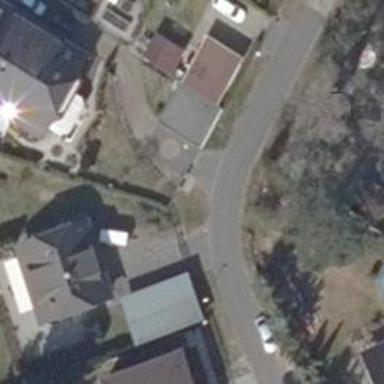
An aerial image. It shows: Driveway.